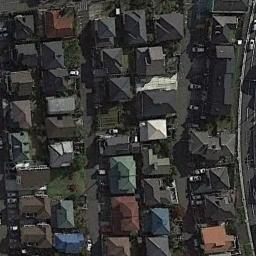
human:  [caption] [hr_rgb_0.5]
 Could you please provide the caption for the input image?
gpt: There are many roads and neatly arranged houses and trees and many vehicles in densely populated areas .

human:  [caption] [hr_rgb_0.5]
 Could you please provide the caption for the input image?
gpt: The dense residential is next to the parking lot .

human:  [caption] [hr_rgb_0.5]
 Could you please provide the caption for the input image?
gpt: A dense residential area has lots of houses with different colors of roofs .

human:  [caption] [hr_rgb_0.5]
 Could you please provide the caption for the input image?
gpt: The house is about the same size .

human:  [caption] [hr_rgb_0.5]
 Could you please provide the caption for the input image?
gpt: There are many black buildings and some brown buildings on dense residential area .